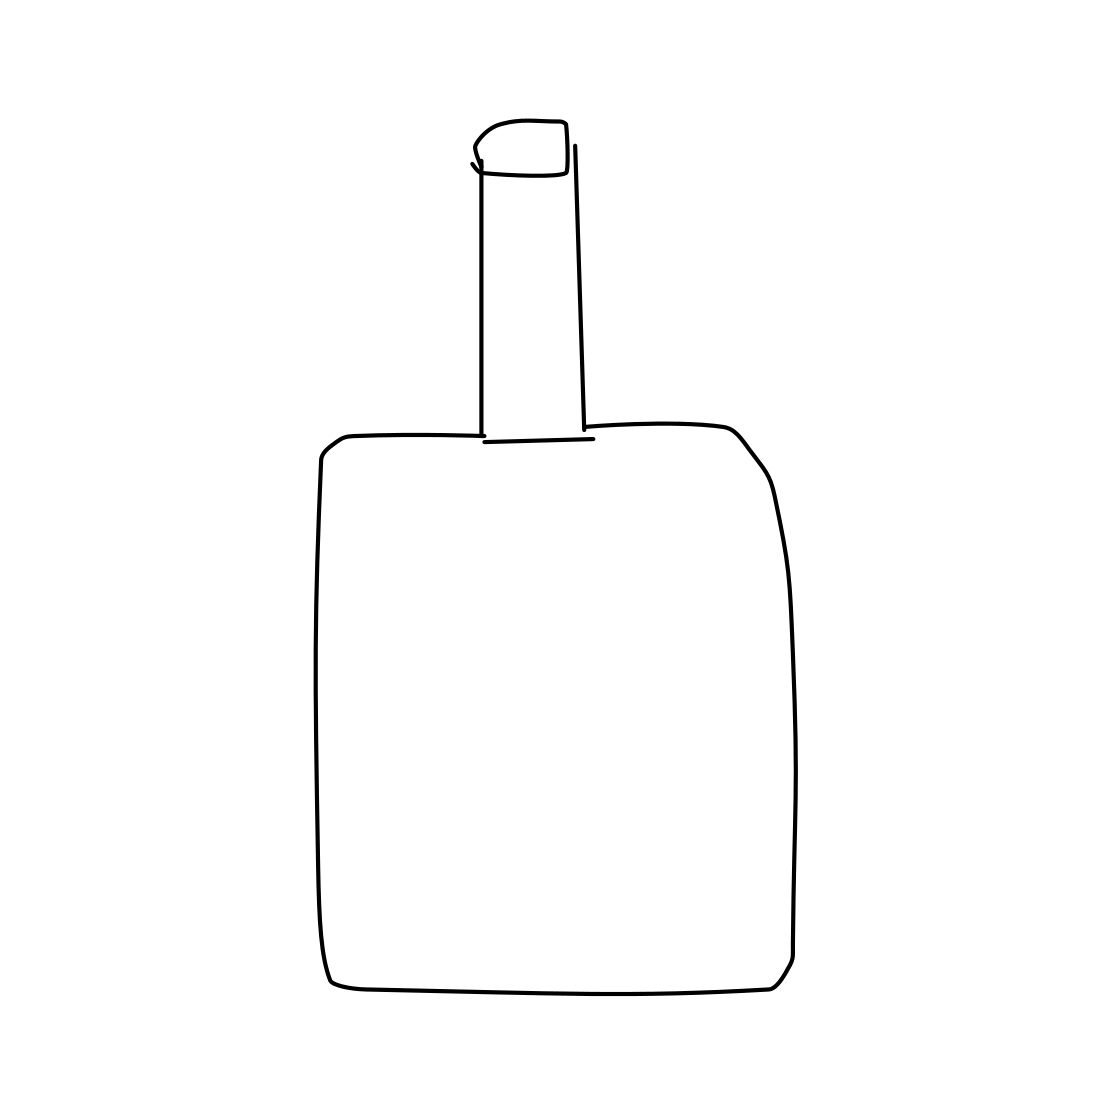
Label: wine-bottle